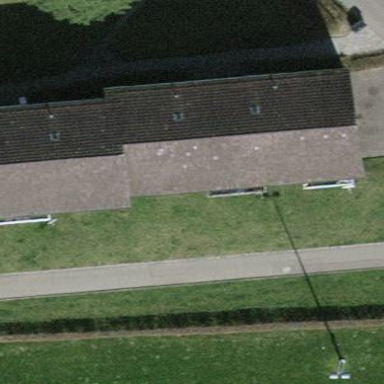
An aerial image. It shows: Building with tile roof.